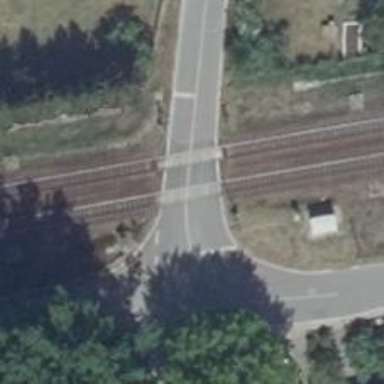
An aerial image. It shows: Railway level crossing.